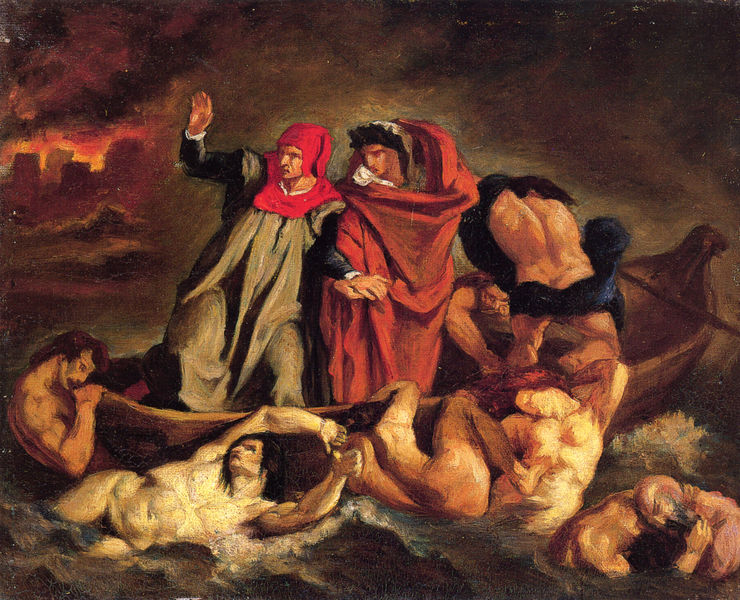
Titel: Dante und Vergil in der Barke (Kopie)
Künstler: Édouard Manet
Standort: Lyon
Institution: Musée des Beaux-Arts
Schlagwörter: akt, blau, dunkel, feuer, gemälde, gruppe, hand, himmel, kampf, körper, mann, meer, nackt, umhang, wasser, weiß, wolken, fluss, frauen, gelb, grün, menschen, see, stadt, ufer, braun, brust, busen, frankreich, frau, grau, hut, kleid, licht, männer, nacht, rücken, rot, tuch, mütze, arm, falten, tod, tot, öl, nass, qualm, rauch, gewand, mantel, renaissance, boot, kahn, ruder, beine, brüste, gischt, schiff, wellen, düster, ort, stab, romantik, angst, brand, krieg, not, reling, schiffbruch, seenot, sturm, unglück, untergang, unwetter, blue, fight, men, people, red, robes, dark, grey, painting, woman, kopftuch, muskeln, dichter, manet, brown, nackte, flucht, leiber, antike, flammen, schwimmen, leichen, tote, literatur, entwurf, kranz, lorbeer, ölmalerei, verzweiflung, smoke, jesus, apokalypse, elend, hilfe, hölle, leid, verdammt, verdammte, cloud, hell, naked, nude, nudes, sky, struggle, dante, seelen, unfall, rouge, boat, ocean, sea, water, waves, medusa, death, heilige, david, fabric, petrus, saint, gruß, gericault, beissen, biss, drowning, rettung, schiffbrüchige, shipwreck, storm, beschützen, pompeji, kapuze, neun, abwehr, inferno, city, delacroix, nachen, pompei, lohrbeer, fährmann, überfahrt, gefühle, canoe, fire, barke, bathing, darl, flamme, feu, impressionistic, escape, karminrot, mer, rettungsboot, gomorrha, sodom, styx, klammern, sintflut, ertrinken, burning, schiffsunglück, sünder, schiffbrüchiger, überleben, enfer, patos, schwimmende, help, rote kappe, bateau, goya, vergil, fuite, fear, peur, roter hut, bootsrand, charon, dantebarke, schiffsbrüchige, verzweifelte, überlebenskampf, burn, rowing, oar, catastrophe, painterly, gre, cowl, drown, steer, gommora, virgile, neptun, nackte im wasser, purgatorio, sauveatge, mediaevel, chiron, la divine comédie